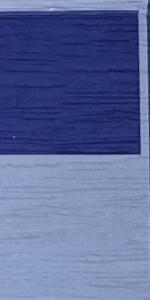
Label: Empty